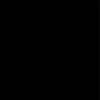
Label: dusty